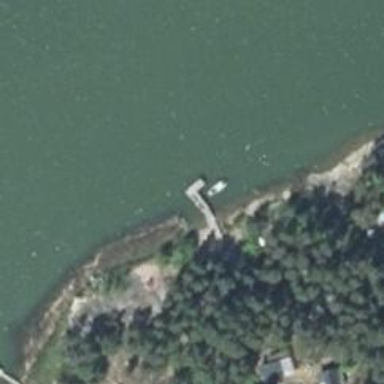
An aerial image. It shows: Man-made pier.